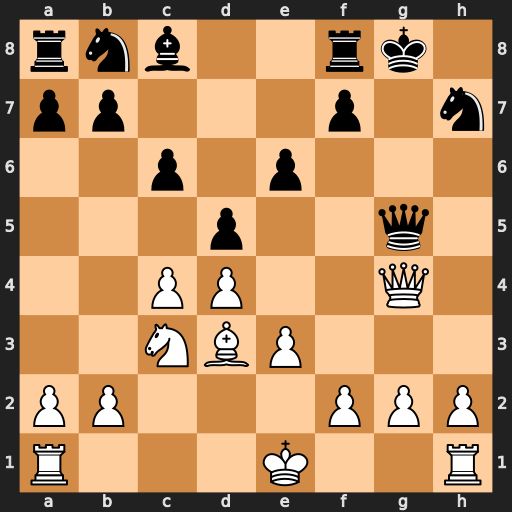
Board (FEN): rnb2rk1/pp3p1n/2p1p3/3p2q1/2PP2Q1/2NBP3/PP3PPP/R3K2R
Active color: w
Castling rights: KQ
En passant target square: -
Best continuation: Bxh7+ Kxh7 Qxg5